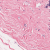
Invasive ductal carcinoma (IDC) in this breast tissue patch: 0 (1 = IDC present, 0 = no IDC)